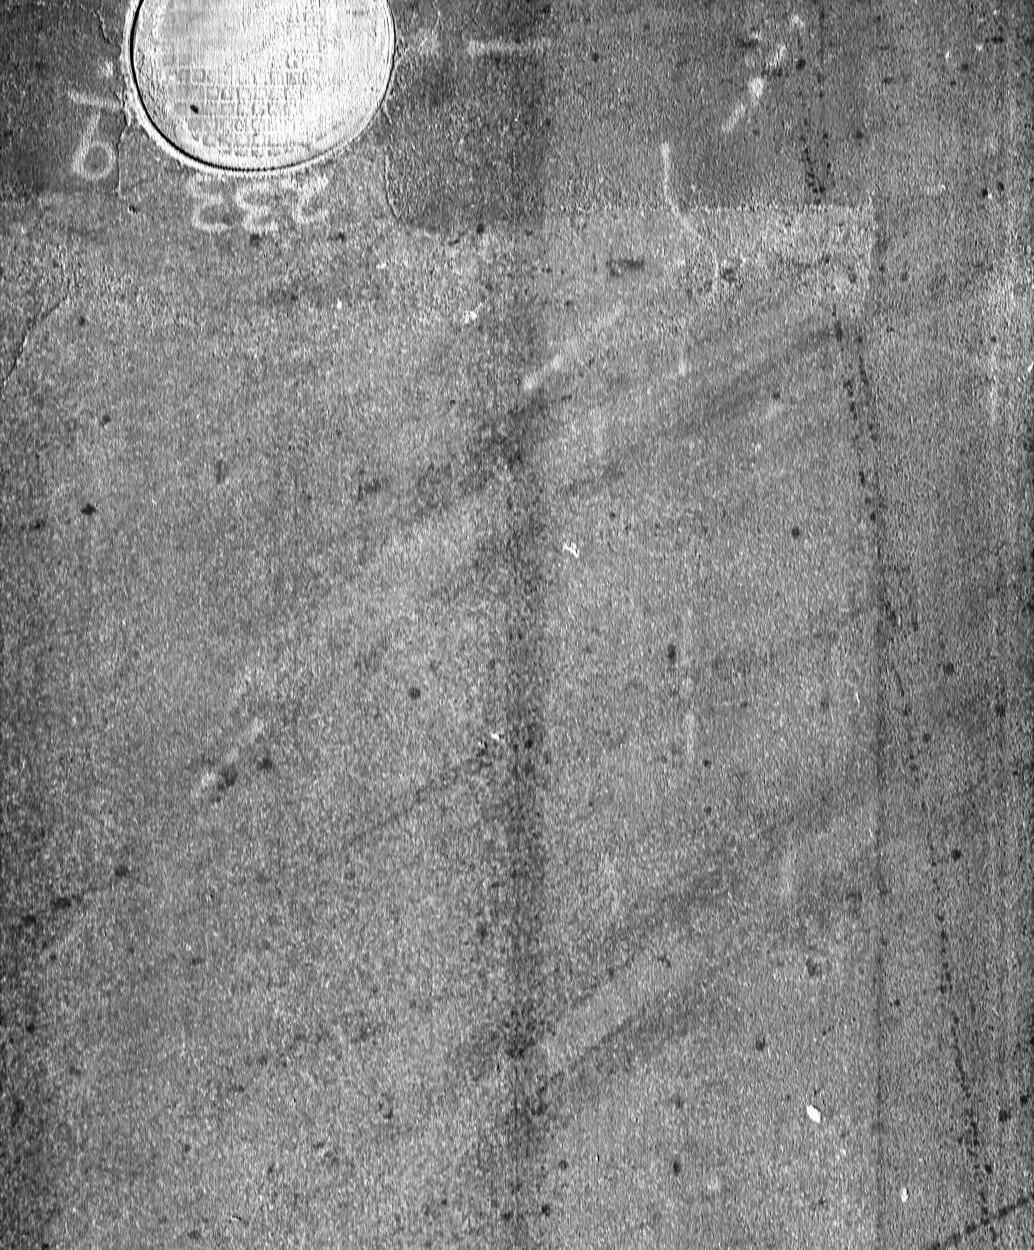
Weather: snowy
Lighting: day
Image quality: very poor
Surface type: driving surface
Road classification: secondary_link
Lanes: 1
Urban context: urban centre
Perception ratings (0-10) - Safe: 1.19, Lively: 1.54, Beautiful: 1.87, Boring: 7.78, Depressing: 5.34, Wealthy: 1.93